Interaction volume radius: 10 \u00c5
Interaction volume height: 10 \u00c5
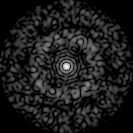
Disorder parameter: 0.8439